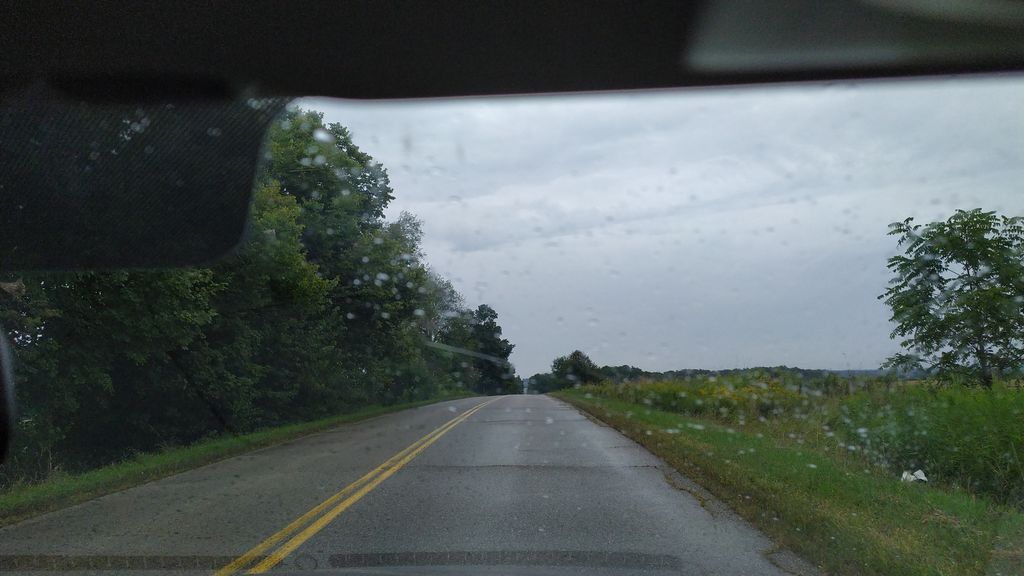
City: kitchener-waterloo